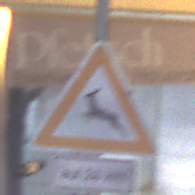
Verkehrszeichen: WildwechselRechts
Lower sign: LaengeEinerStrecke6
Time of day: Night
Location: Outdoor (Urban)
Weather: Overcast
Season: Winter
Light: Artificial